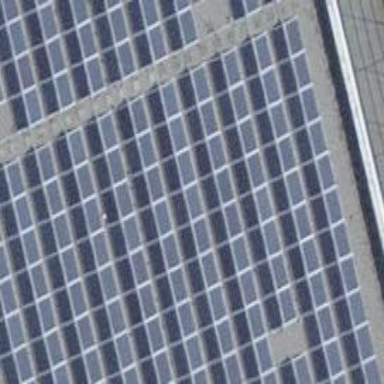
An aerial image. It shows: Solar power generator.